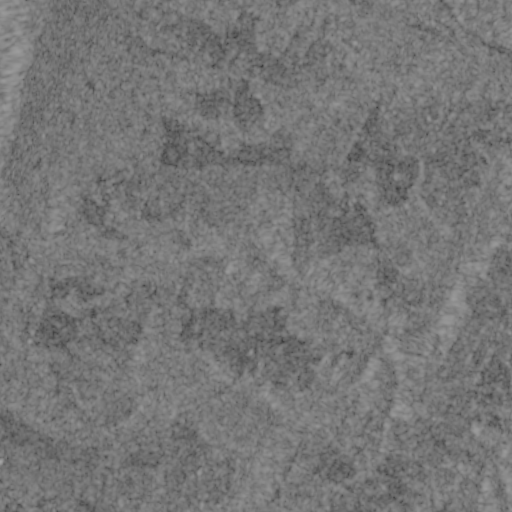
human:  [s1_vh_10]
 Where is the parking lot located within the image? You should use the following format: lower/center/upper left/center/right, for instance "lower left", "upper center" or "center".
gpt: The parking lot is located in the upper left of the image.
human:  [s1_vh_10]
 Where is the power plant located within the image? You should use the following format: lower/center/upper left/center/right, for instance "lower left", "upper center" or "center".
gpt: There is no power plant in the image.

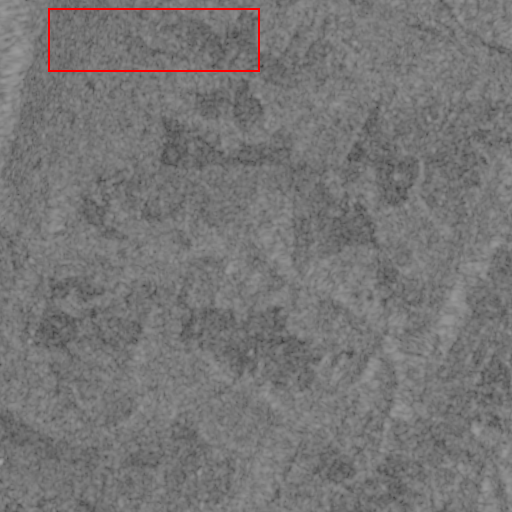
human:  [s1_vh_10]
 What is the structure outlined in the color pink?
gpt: There is no pink outline.
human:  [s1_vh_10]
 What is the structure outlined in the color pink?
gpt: There is no structure outlined in pink.